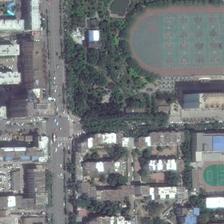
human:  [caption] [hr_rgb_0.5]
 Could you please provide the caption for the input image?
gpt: many buildings and some green trees are around three playgrounds in different sizes .

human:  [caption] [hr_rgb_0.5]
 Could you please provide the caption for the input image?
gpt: a huge field with trees and plants surrounded while a couple of small playgrounds .

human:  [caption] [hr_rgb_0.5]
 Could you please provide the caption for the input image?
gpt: an oval court and two-way street nearby .

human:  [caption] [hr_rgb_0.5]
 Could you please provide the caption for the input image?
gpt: a large surrounded is surroundededed by green trees and two small playgrounds is surroundededed by buildings .

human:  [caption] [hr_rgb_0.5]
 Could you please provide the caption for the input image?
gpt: three playgrounds are surrounded by many trees and buildings .